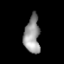
Tissue: lung
Cell type: Endothelial cells
Senescence score: 0.6663
Nuclear area (px): 575
Mean DAPI intensity: 148.671